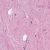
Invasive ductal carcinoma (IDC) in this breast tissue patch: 1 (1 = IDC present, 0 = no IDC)